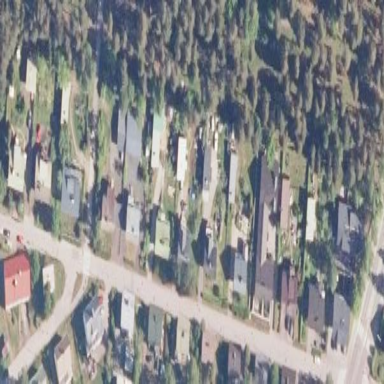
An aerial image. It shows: Residential area.